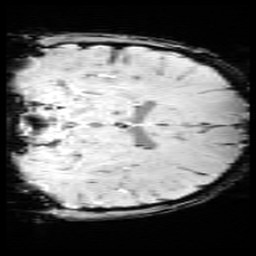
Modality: SWI
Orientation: coronal
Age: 12
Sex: male
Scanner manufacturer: siemens
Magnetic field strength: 3 T
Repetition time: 0.027 s
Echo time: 0.02 s